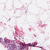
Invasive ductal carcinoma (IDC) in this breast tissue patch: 0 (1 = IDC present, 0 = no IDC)